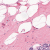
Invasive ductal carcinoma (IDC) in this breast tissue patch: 0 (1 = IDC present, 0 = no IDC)